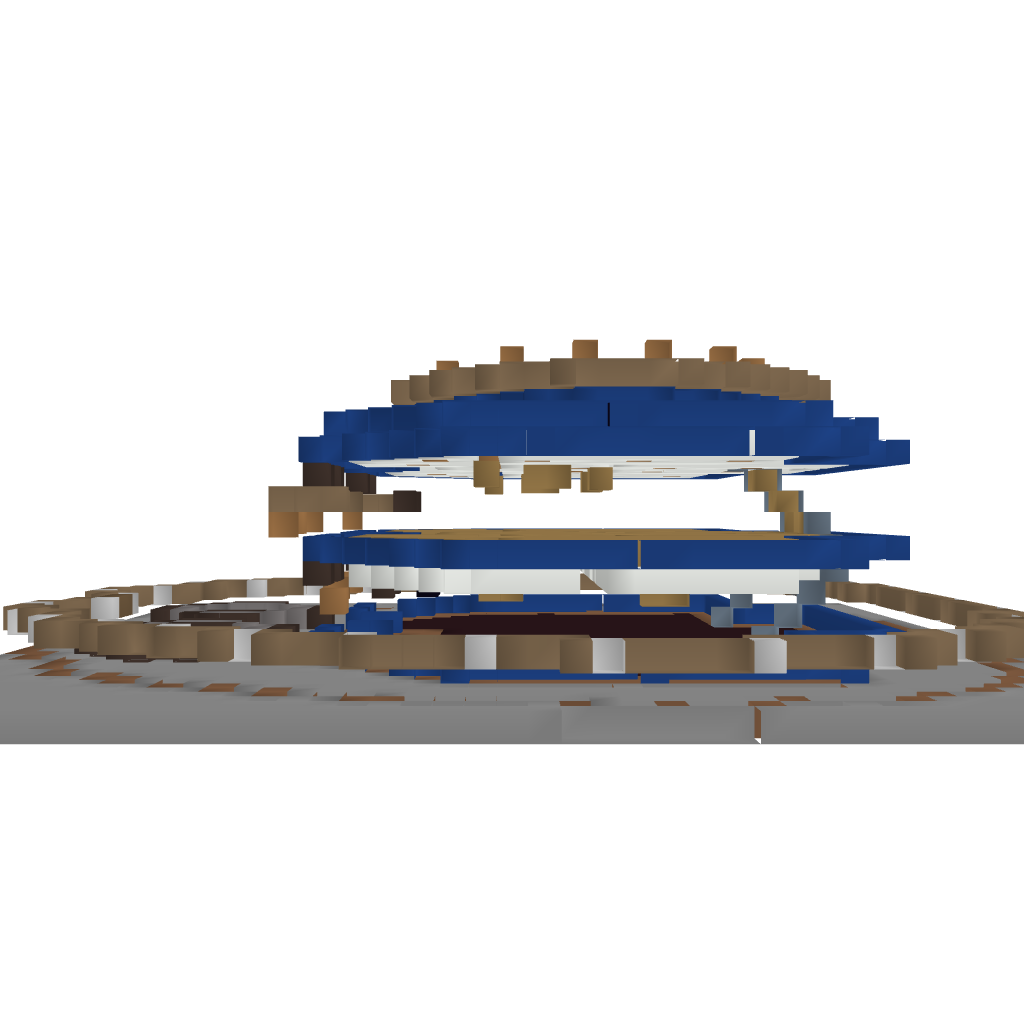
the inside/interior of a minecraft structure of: Lapis Fortress